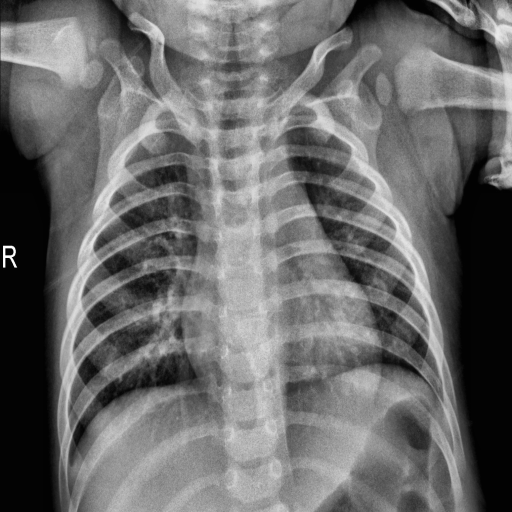
Finding: NORMAL